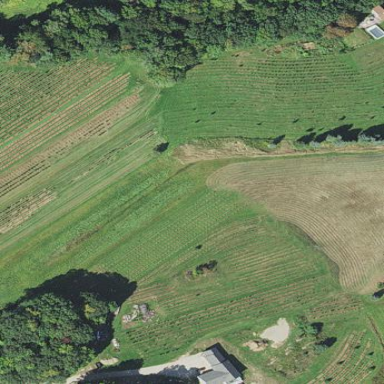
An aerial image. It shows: Orchard.